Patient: sex M, age 30
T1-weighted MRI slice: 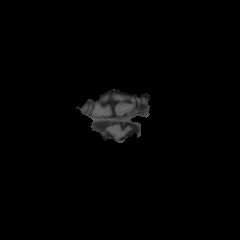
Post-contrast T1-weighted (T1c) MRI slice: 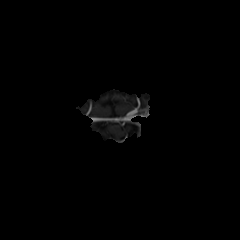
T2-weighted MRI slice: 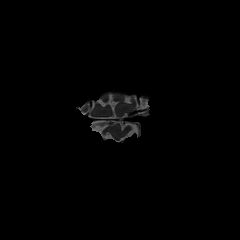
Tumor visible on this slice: no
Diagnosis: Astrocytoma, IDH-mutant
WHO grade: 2